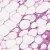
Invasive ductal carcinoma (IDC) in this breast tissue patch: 0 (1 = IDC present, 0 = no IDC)